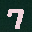
Label: 7